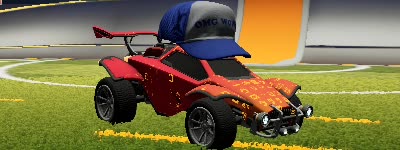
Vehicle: octane